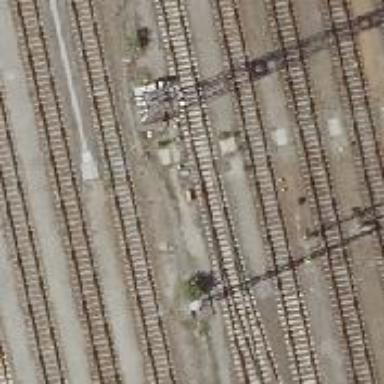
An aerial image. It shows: Railway switch.